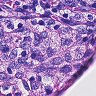
Metastatic tissue present: no